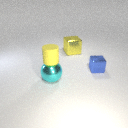
small blue metal cube to the right of large cyan metal sphere